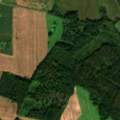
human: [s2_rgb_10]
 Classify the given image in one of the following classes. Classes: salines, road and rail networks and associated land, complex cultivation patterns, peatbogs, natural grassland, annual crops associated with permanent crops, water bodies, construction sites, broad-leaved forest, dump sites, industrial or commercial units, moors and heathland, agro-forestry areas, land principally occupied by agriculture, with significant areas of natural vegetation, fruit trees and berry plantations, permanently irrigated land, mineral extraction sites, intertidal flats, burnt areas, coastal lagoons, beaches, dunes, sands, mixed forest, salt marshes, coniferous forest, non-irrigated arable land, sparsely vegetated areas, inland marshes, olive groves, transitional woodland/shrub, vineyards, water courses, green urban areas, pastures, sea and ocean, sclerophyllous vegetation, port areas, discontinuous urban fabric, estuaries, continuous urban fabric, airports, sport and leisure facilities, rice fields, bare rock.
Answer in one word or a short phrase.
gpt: non-irrigated arable land, pastures, complex cultivation patterns, broad-leaved forest, mixed forest